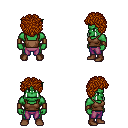
a pixel art fantasy rpg character, male body template, orc, green skin, brown pirate shirt, magenta pants, brunette curly afro hairstyle, leather bracers, brown shoes, four views (front, back, left, right), 2x2 character sprite sheet, small pixel art, hard edges, no anti-aliasing